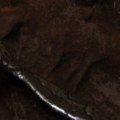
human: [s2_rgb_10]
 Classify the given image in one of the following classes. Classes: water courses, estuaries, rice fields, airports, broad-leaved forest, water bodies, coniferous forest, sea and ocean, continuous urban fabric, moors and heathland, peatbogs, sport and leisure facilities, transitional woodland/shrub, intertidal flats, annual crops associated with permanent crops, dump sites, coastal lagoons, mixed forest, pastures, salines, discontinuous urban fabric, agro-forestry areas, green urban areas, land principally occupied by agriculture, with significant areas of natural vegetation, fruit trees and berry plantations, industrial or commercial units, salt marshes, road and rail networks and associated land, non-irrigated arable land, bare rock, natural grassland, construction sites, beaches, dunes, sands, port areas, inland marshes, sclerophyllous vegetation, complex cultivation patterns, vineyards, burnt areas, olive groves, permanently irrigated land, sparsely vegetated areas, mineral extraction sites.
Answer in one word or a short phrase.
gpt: land principally occupied by agriculture, with significant areas of natural vegetation, broad-leaved forest, transitional woodland/shrub